Field crop: maize
Growth stage: 1
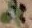
Species: chenopodium